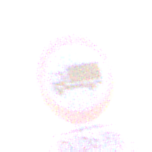
Verkehrszeichen: VerbotFuerKraftfahrzeugeUeberDreiKommaFuenfTonnen
Zusatzzeichen unten: ZeitangabenMitBeschraenkungAufWochentage3
Umgebung: Outdoor, Nature
Tageszeit: SunriseSunset
Wetter: Clear
Licht: Natural
Jahreszeit: NotSpecified
Kontrast: LowContrast